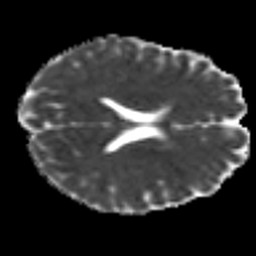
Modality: MD
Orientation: axial
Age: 24
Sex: female
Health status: healthy
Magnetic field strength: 3 T
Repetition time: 8.4 s
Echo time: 0.0926 s